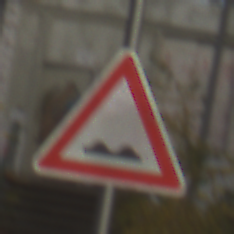
Verkehrszeichen: UnebeneFahrbahn
Umgebung: Outdoor, Urban
Tageszeit: MorningAfternoon
Wetter: PartlyCloudy
Licht: Natural
Jahreszeit: NotSpecified
Kontrast: MediumContrast